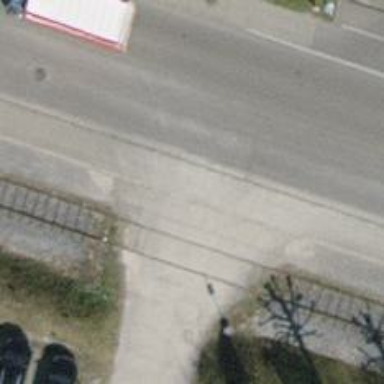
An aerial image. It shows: Level crossing along the railway.